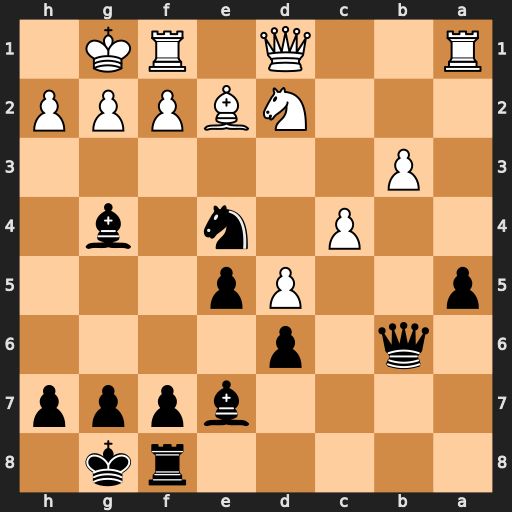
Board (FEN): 5rk1/4bppp/1q1p4/p2Pp3/2P1n1b1/1P6/3NBPPP/R2Q1RK1
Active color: b
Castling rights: -
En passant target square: -
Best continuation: Nc3 Bxg4 Nxd1